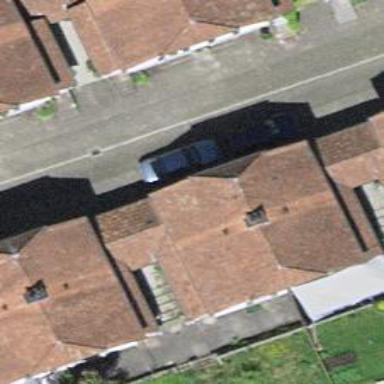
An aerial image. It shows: House with side-hipped roof made of roof tiles.